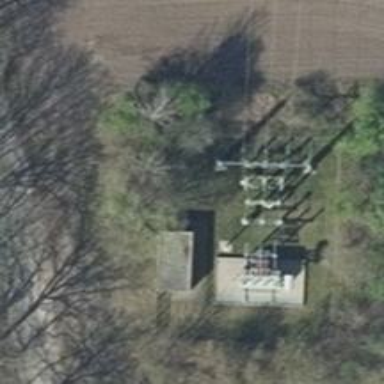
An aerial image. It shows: Outdoor power substation with fence surrounding it. The substation operates at the transmission level.